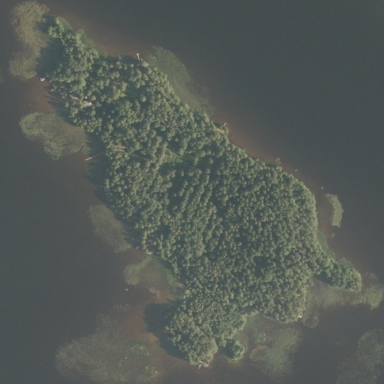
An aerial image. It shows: Island.